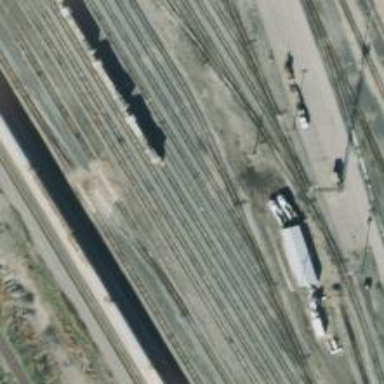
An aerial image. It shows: Railway yard used for servicing trains.